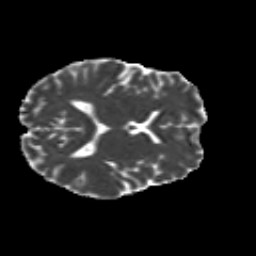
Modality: MD
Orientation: axial
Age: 26
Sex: male
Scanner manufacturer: siemens
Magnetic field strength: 3 T
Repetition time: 8.8 s
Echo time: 0.085 s